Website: ulta-beauty
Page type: billing-address
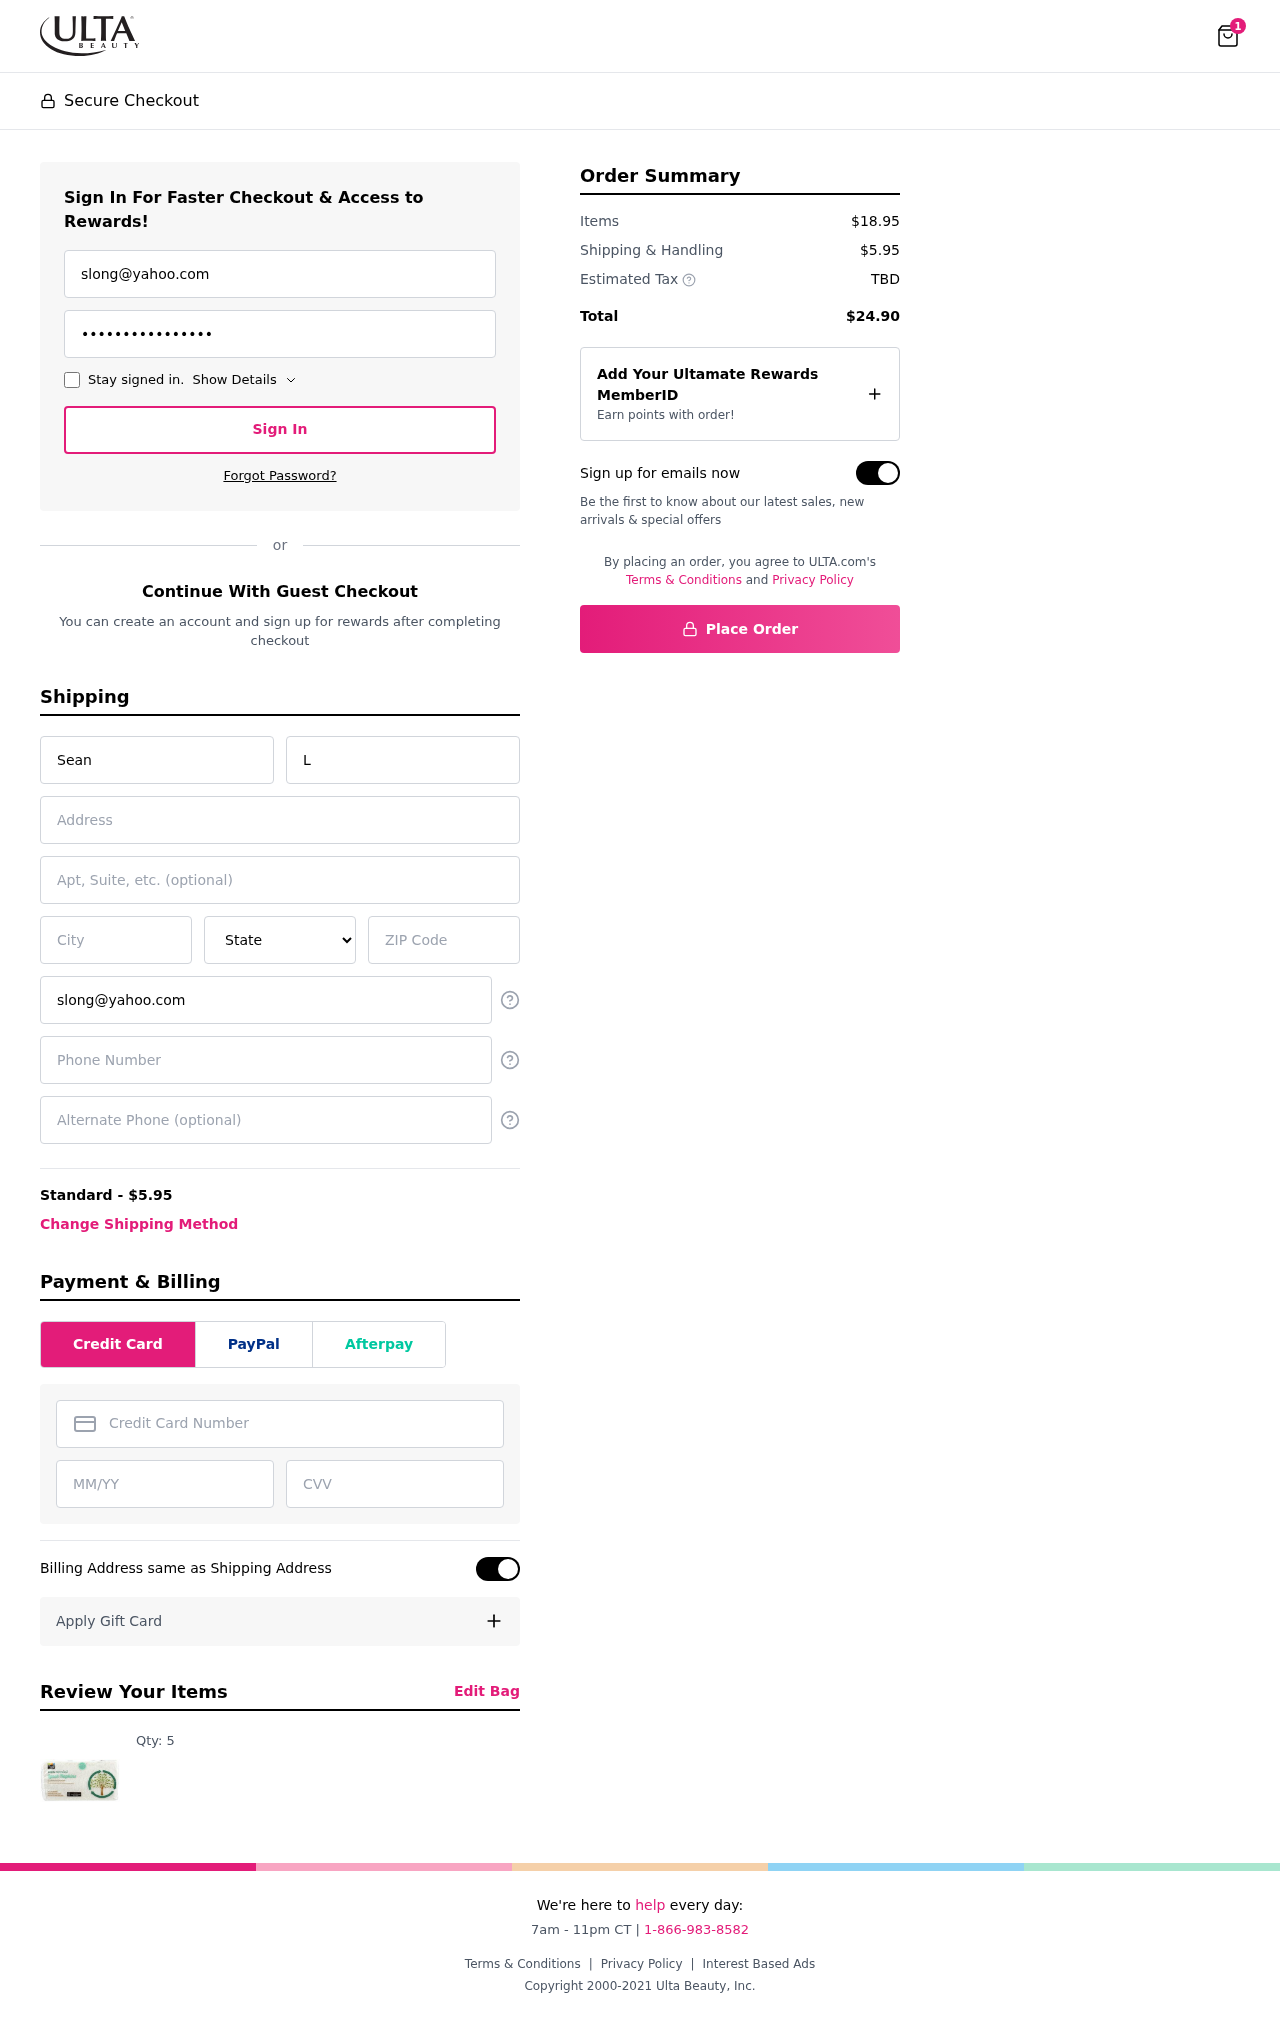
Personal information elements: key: PII_STATE
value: Florida
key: PII_EMAIL
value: slong@yahoo.com
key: PII_FIRSTNAME
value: Sean
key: PII_LASTNAME
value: Long
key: PII_STREET
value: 832 Stokes Locks Apt. 809
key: PII_CITY
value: Andrewchester
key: PII_POSTCODE
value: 06349
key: PII_PHONE
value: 4277833559
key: PII_CARD_NUMBER
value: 2718 5287 6331 2096
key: PII_CARD_EXPIRY
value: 07/27
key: PII_CARD_CVV
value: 999
Product elements: key: PRODUCT1_QUANTITY
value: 5
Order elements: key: ORDER_NUM_ITEMS
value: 1
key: ORDER_SHIPPING_COST
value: $5.95
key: ORDER_SUBTOTAL
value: $18.95
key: ORDER_TOTAL
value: $24.90